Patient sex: M
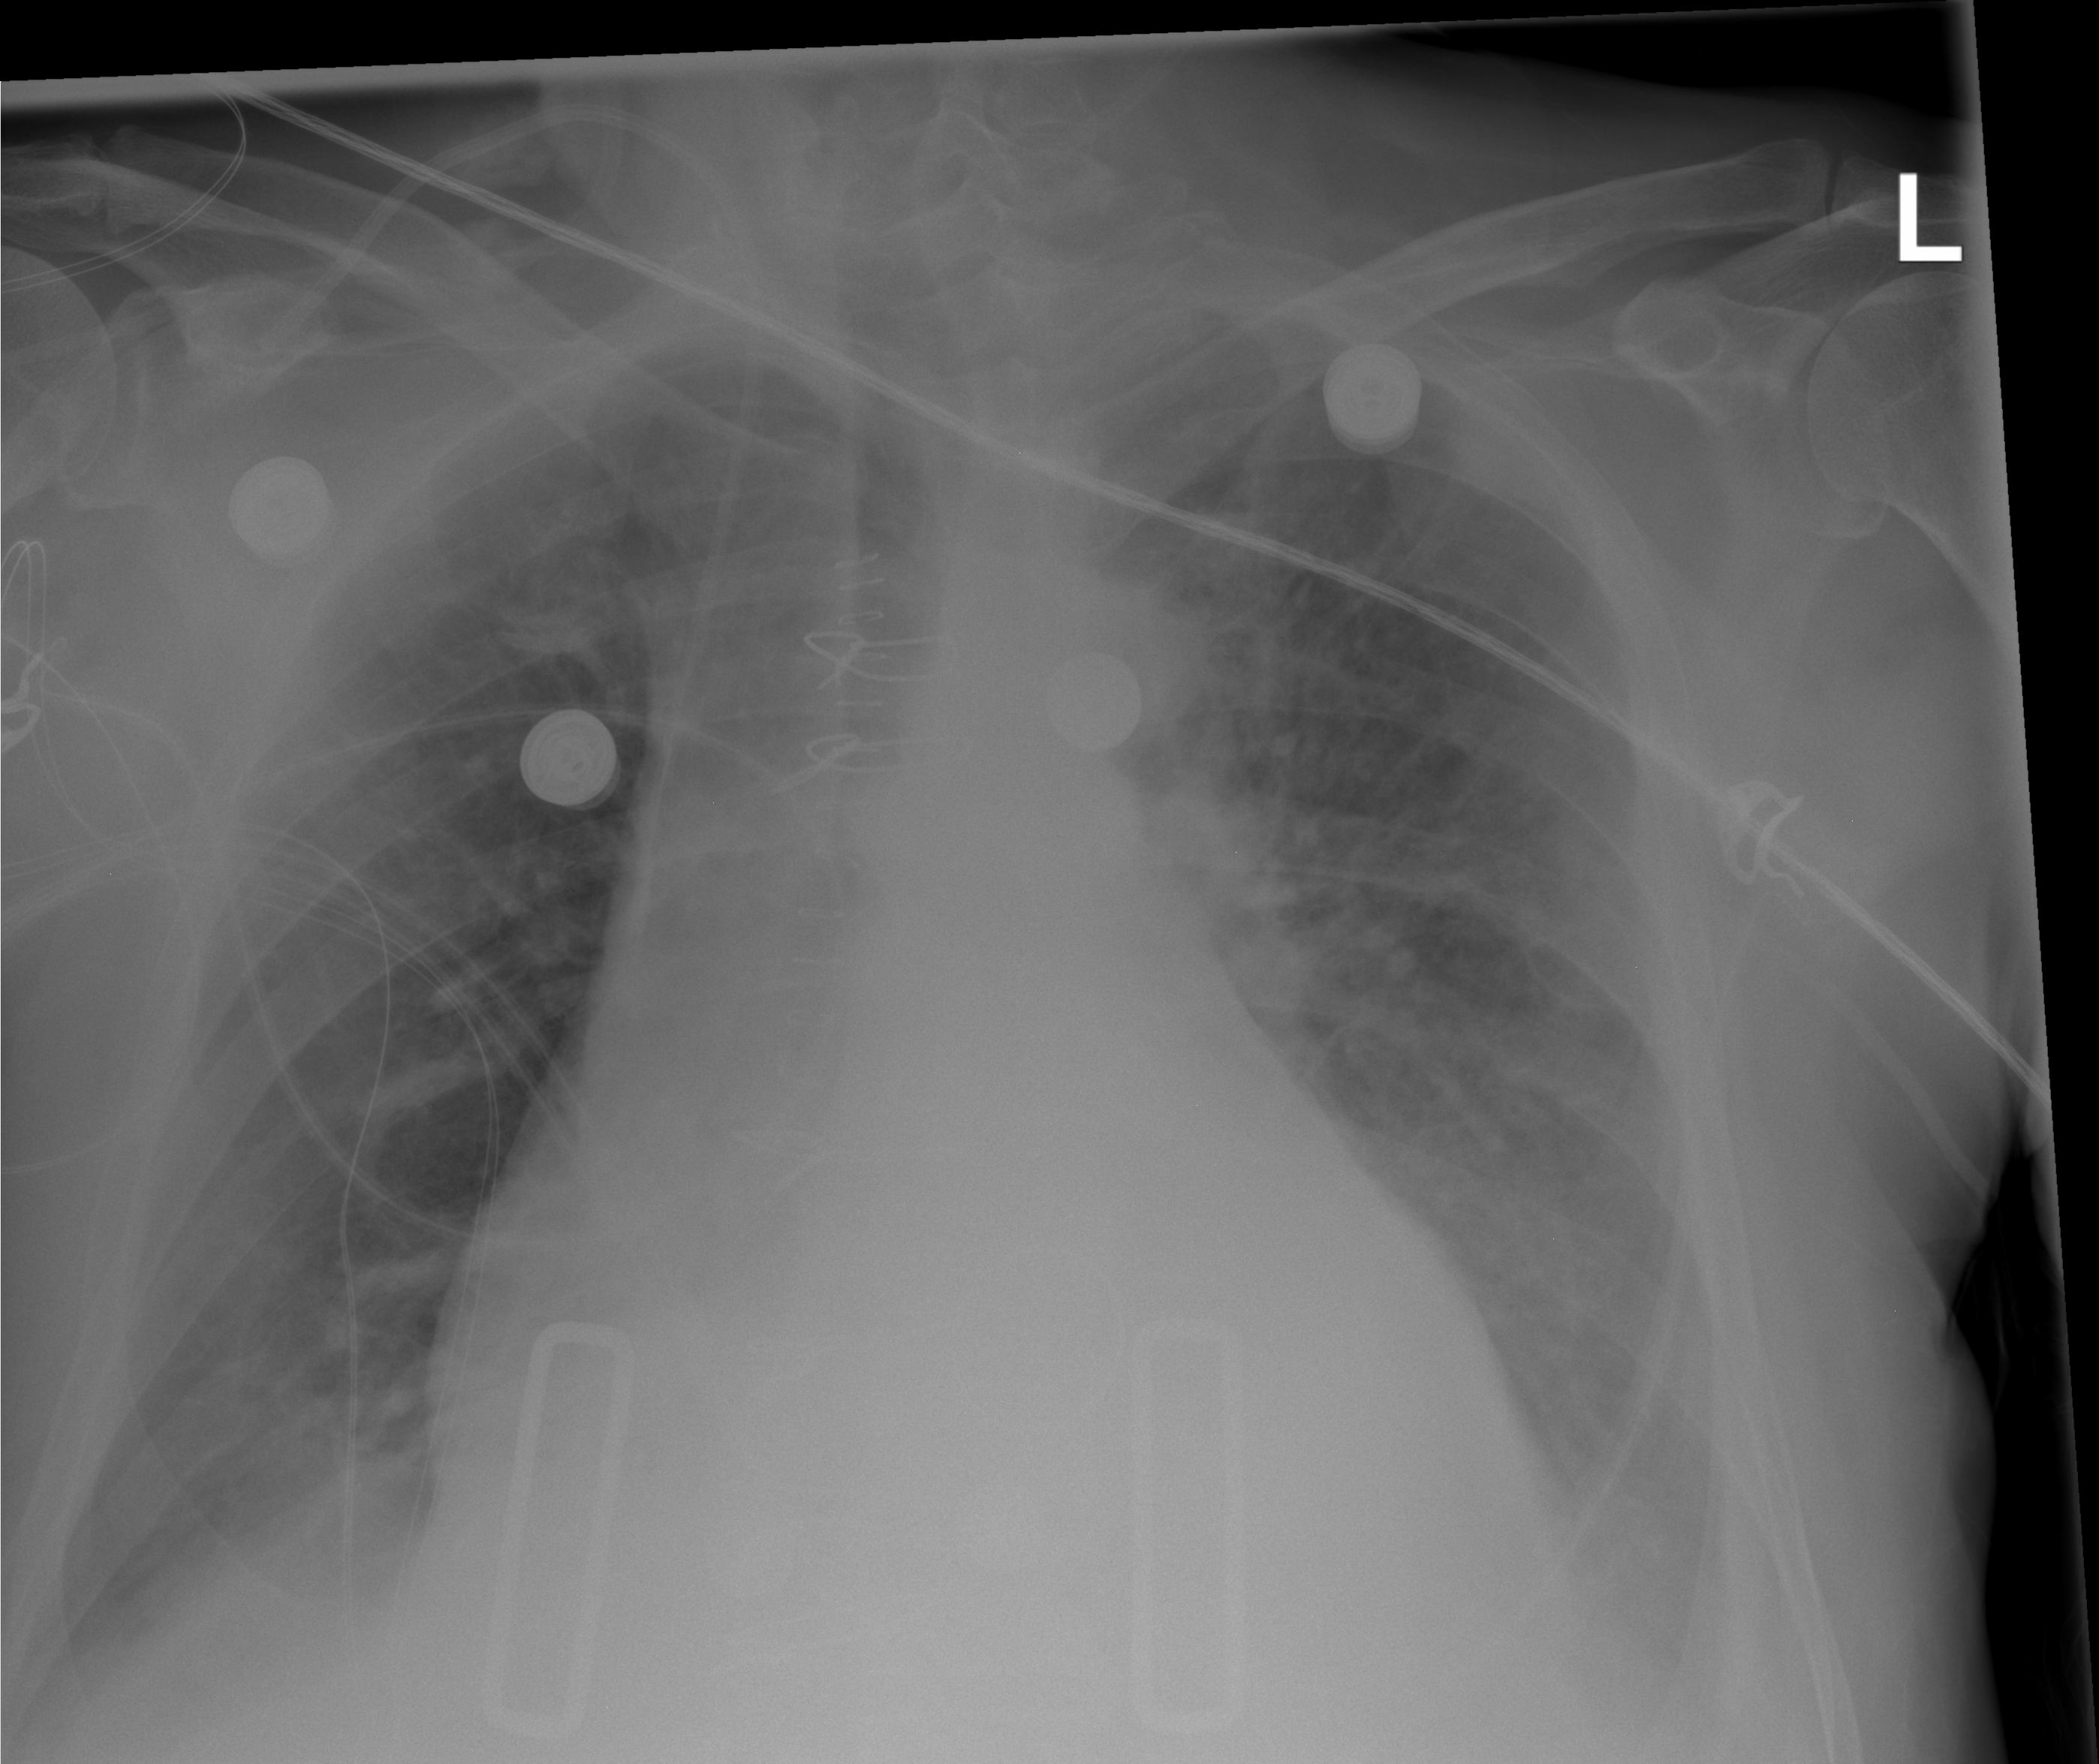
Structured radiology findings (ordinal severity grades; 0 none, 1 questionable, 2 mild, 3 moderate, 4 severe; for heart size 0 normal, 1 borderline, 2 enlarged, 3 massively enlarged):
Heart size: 3
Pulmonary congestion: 2
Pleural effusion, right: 2
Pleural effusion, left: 2
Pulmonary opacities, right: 0
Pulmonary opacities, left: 2
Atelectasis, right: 2
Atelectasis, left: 2